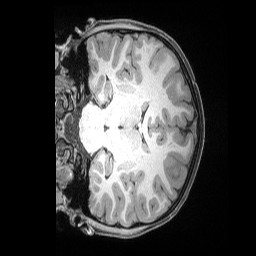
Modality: T1w
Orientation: coronal
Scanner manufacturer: siemens
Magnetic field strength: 3 T
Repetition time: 2.53 s
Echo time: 0.00169 s